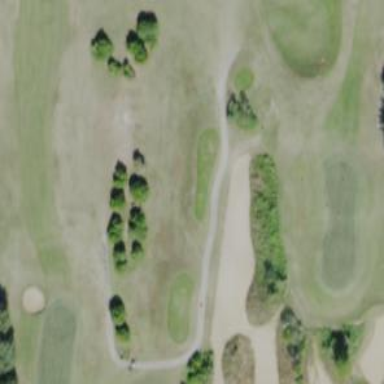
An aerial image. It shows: Path for golf carts.